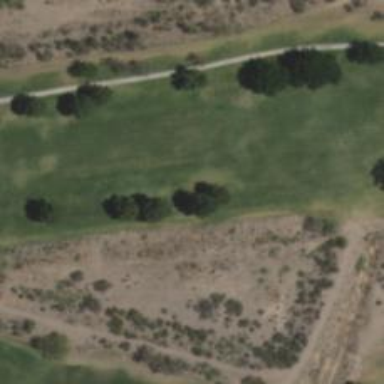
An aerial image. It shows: Sandy area is golf bunker.